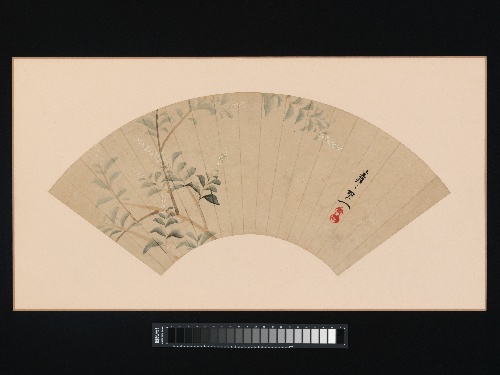
Artist: Suzuki Kiitsu
Artist bio: Japanese, 1796–1858
Object type: Folding fan mounted as an album leaf
Classification: Paintings
Medium: Folding fan mounted as an album leaf; ink and color on paper, framed
Culture: Japan
Period: Edo period (1615–1868)
Dimensions: Image: 9 7/16 × 20 5/8 in. (24 × 52.4 cm)
Department: Asian Art
Credit line: Mary Griggs Burke Collection, Gift of the Mary and Jackson Burke Foundation, 2015
Accession year: 2015
Repository: Metropolitan Museum of Art, New York, NY
Tags: Plants